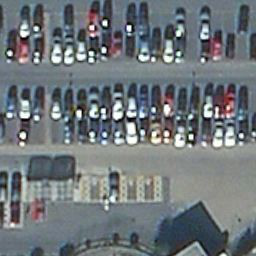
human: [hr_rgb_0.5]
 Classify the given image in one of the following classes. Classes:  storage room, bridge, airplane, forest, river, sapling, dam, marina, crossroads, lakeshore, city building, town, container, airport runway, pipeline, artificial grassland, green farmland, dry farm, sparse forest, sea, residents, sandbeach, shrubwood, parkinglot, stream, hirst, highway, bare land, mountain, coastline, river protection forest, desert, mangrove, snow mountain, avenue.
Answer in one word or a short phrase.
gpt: parkinglot